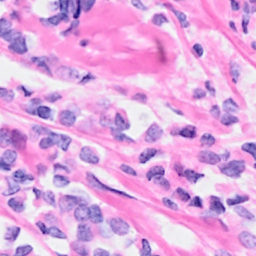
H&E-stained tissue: Breast